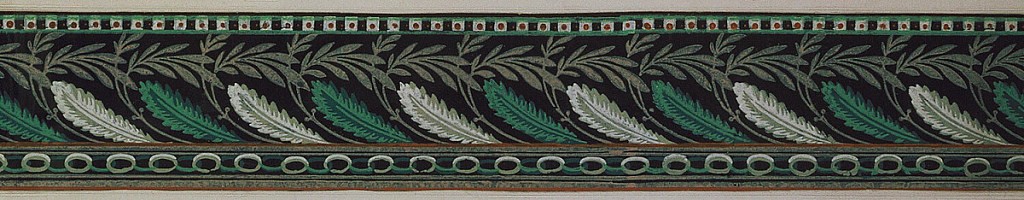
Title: Border
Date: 1815–30
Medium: Block-printed on handmade paper
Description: Three bands of varied patterns and sizes. The top band has a continuous row of dotted squared alternating with smaller dots, contained between two stripes. The wide middle band consists of feathers alternating with willow-like branches. The bottom band of chain links is bracketed by three stripes above and below. Printed in green, grey, orange, and white on a black ground.

H# 665